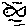
Label: fish